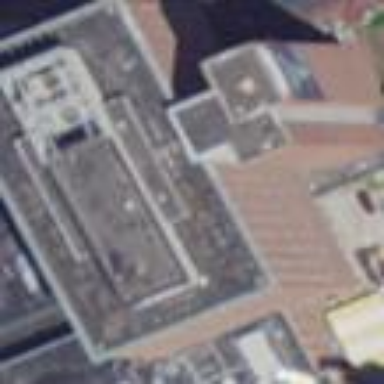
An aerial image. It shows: Section of hospital building.